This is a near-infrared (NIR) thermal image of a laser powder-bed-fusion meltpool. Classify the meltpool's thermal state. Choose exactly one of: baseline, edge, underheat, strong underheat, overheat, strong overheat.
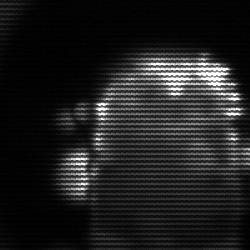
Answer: baseline